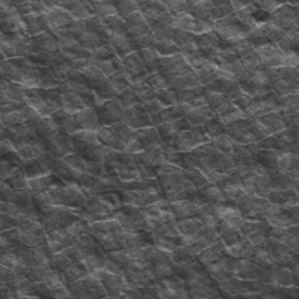
Label: frost